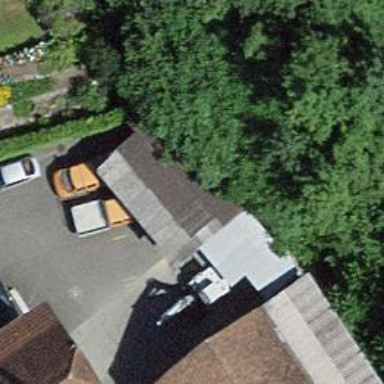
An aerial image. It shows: View of roof of building.